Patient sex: F
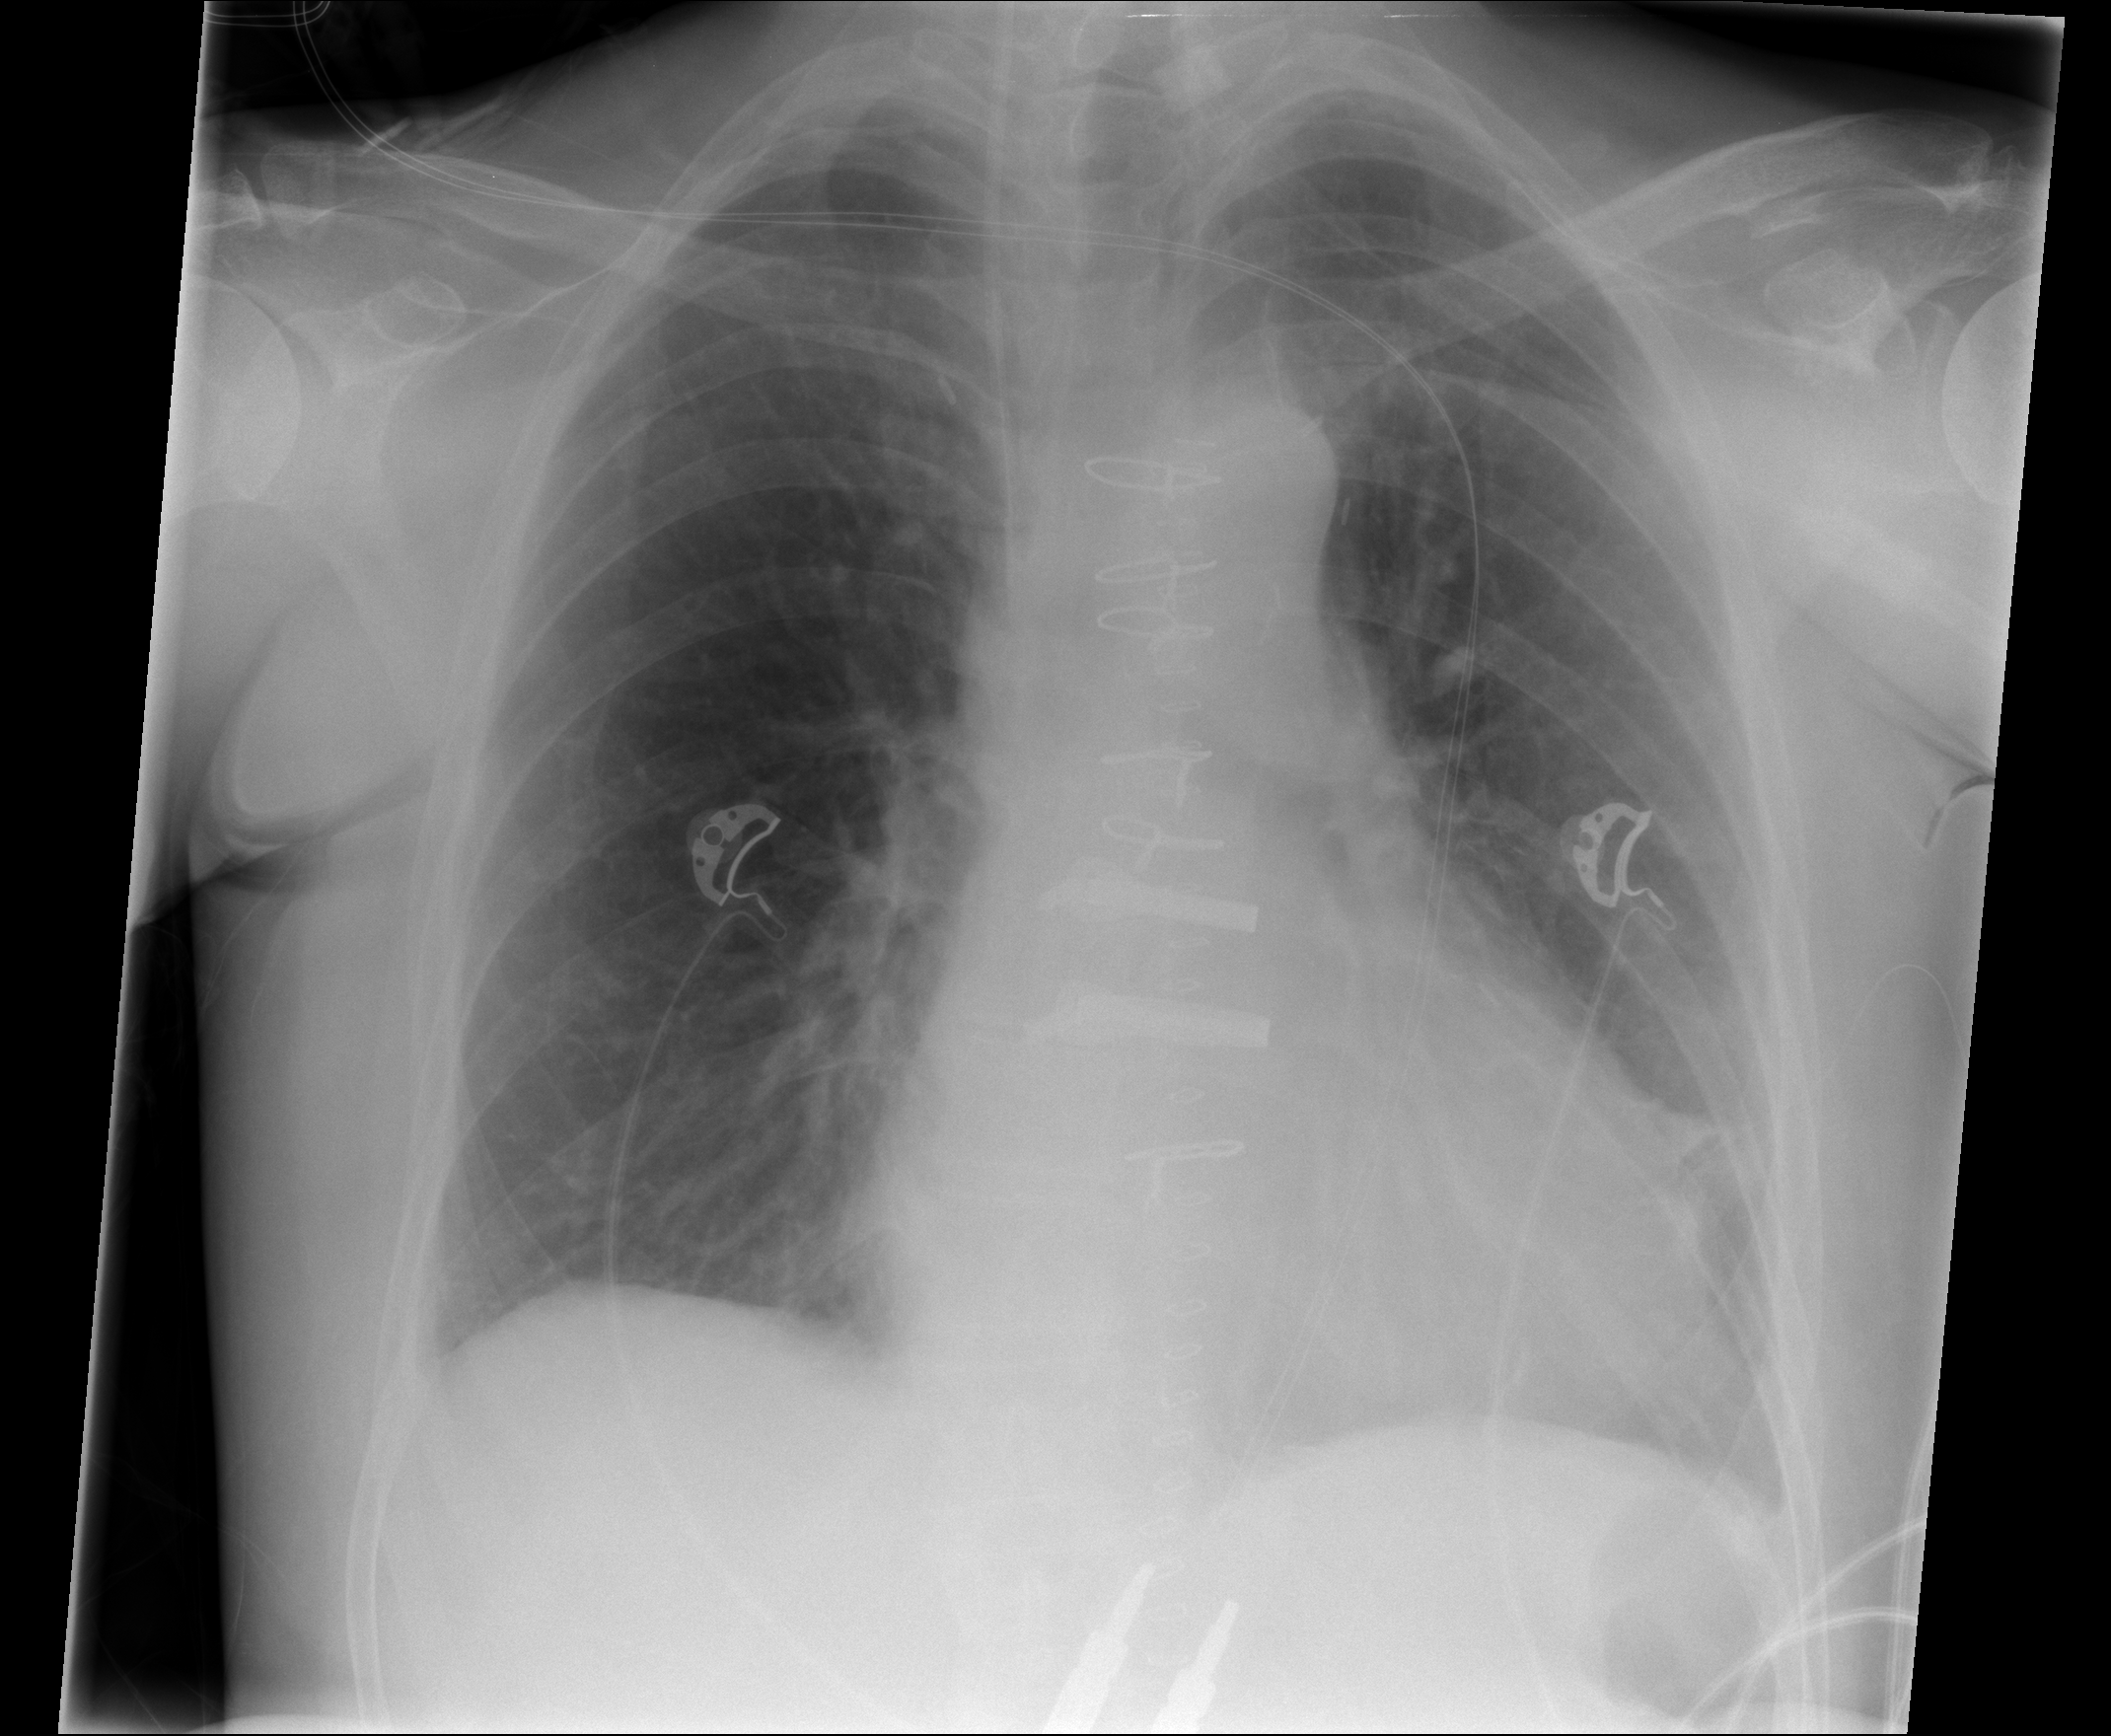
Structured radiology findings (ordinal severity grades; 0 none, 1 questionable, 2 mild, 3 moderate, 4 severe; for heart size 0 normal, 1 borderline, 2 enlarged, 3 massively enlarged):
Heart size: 0
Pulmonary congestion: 0
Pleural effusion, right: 0
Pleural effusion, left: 0
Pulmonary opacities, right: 0
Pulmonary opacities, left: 0
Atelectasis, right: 0
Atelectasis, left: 1